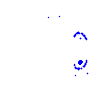
Particle: electron